Field crop: maize
Growth stage: 1
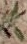
Species: atriplex